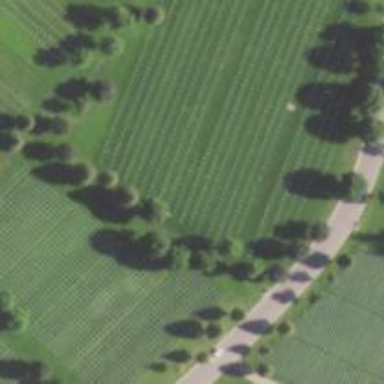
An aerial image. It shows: Sector in the cemetery.